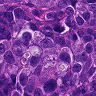
Metastatic tissue present: yes